Interaction volume radius: 5 \u00c5
Interaction volume height: 15 \u00c5
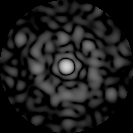
Disorder parameter: 0.875